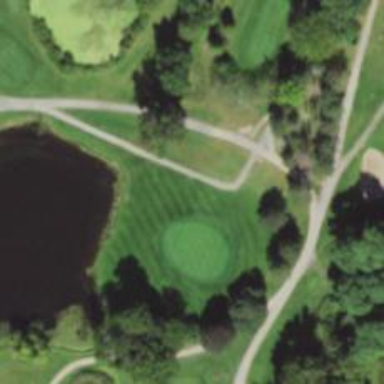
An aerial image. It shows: Path for golf carts.